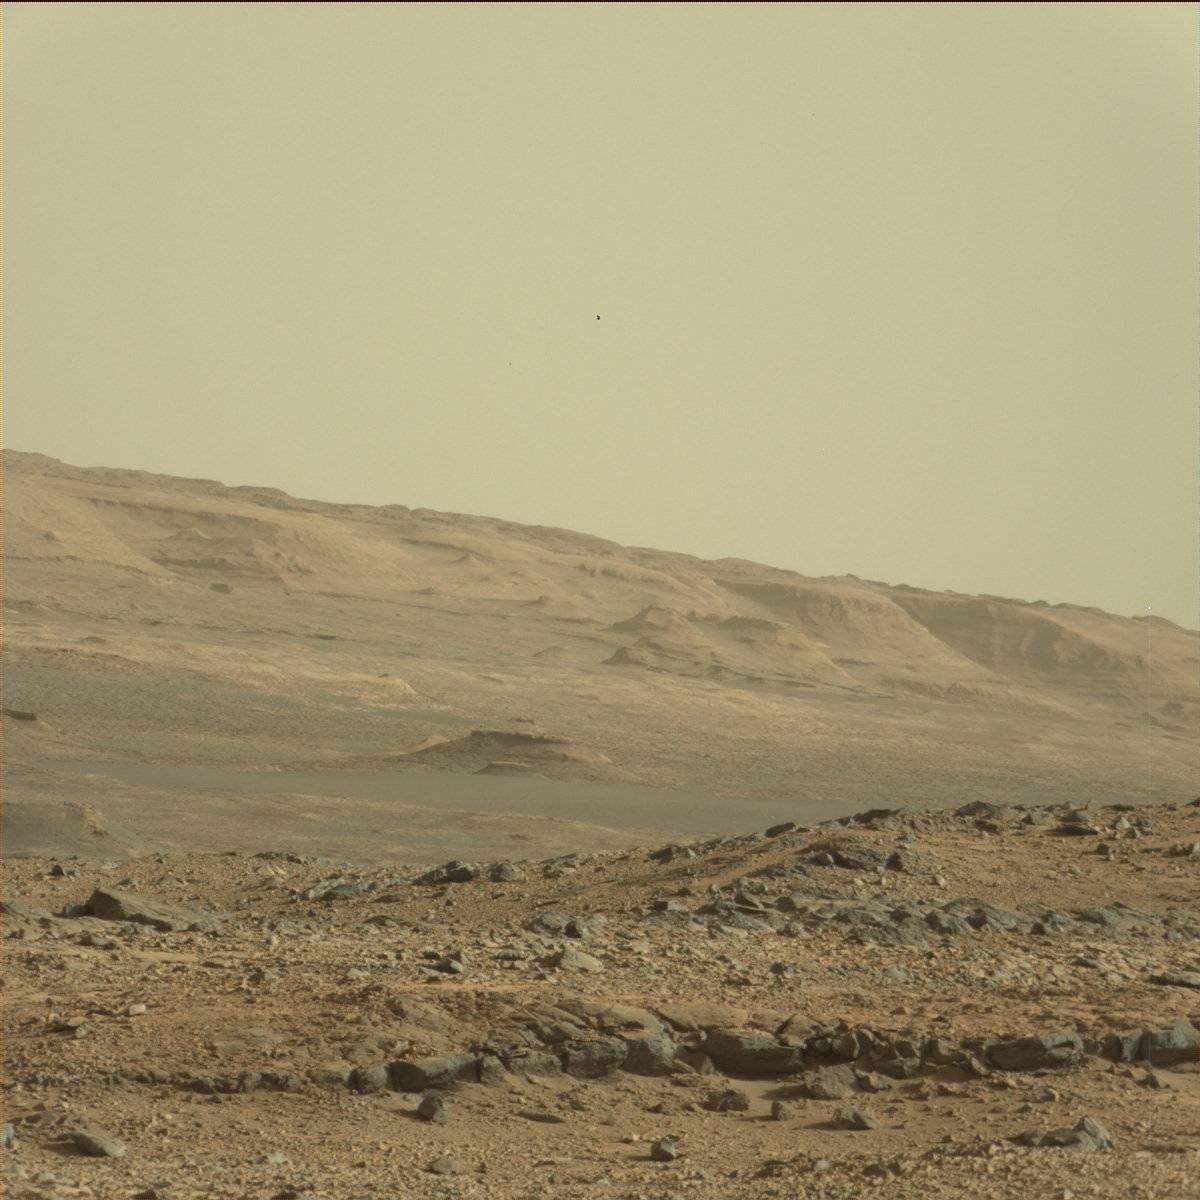
Terrain classes present: Bedrock, Ridge, Rock, Sand / Soil, Sky